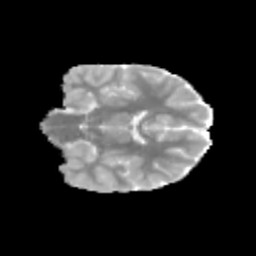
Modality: MD
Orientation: coronal
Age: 13
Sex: male
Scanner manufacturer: siemens
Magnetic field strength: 3 T
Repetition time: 3.8 s
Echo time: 0.07 s